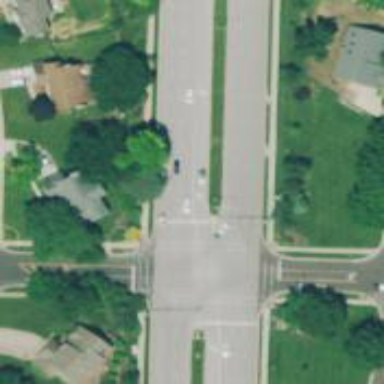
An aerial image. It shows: Dash road marking.